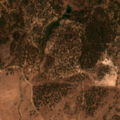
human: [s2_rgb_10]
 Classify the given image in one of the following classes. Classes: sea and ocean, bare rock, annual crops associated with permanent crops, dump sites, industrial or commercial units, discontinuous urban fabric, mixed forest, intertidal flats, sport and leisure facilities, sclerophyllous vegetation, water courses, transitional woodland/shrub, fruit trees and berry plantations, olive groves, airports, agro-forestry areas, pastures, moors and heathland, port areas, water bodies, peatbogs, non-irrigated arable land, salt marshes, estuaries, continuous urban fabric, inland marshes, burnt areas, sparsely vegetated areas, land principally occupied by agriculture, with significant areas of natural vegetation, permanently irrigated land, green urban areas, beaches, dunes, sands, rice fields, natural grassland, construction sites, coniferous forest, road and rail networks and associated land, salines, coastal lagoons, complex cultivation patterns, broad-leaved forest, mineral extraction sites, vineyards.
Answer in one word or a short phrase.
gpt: non-irrigated arable land, agro-forestry areas, broad-leaved forest